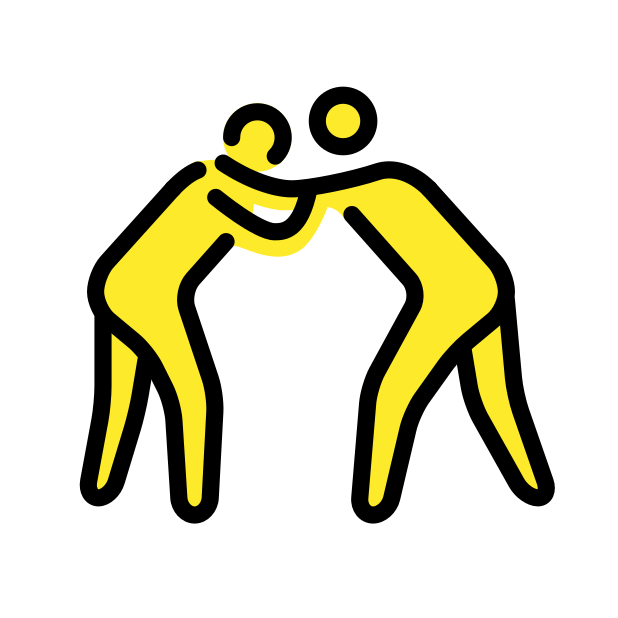
people wrestling